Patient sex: F
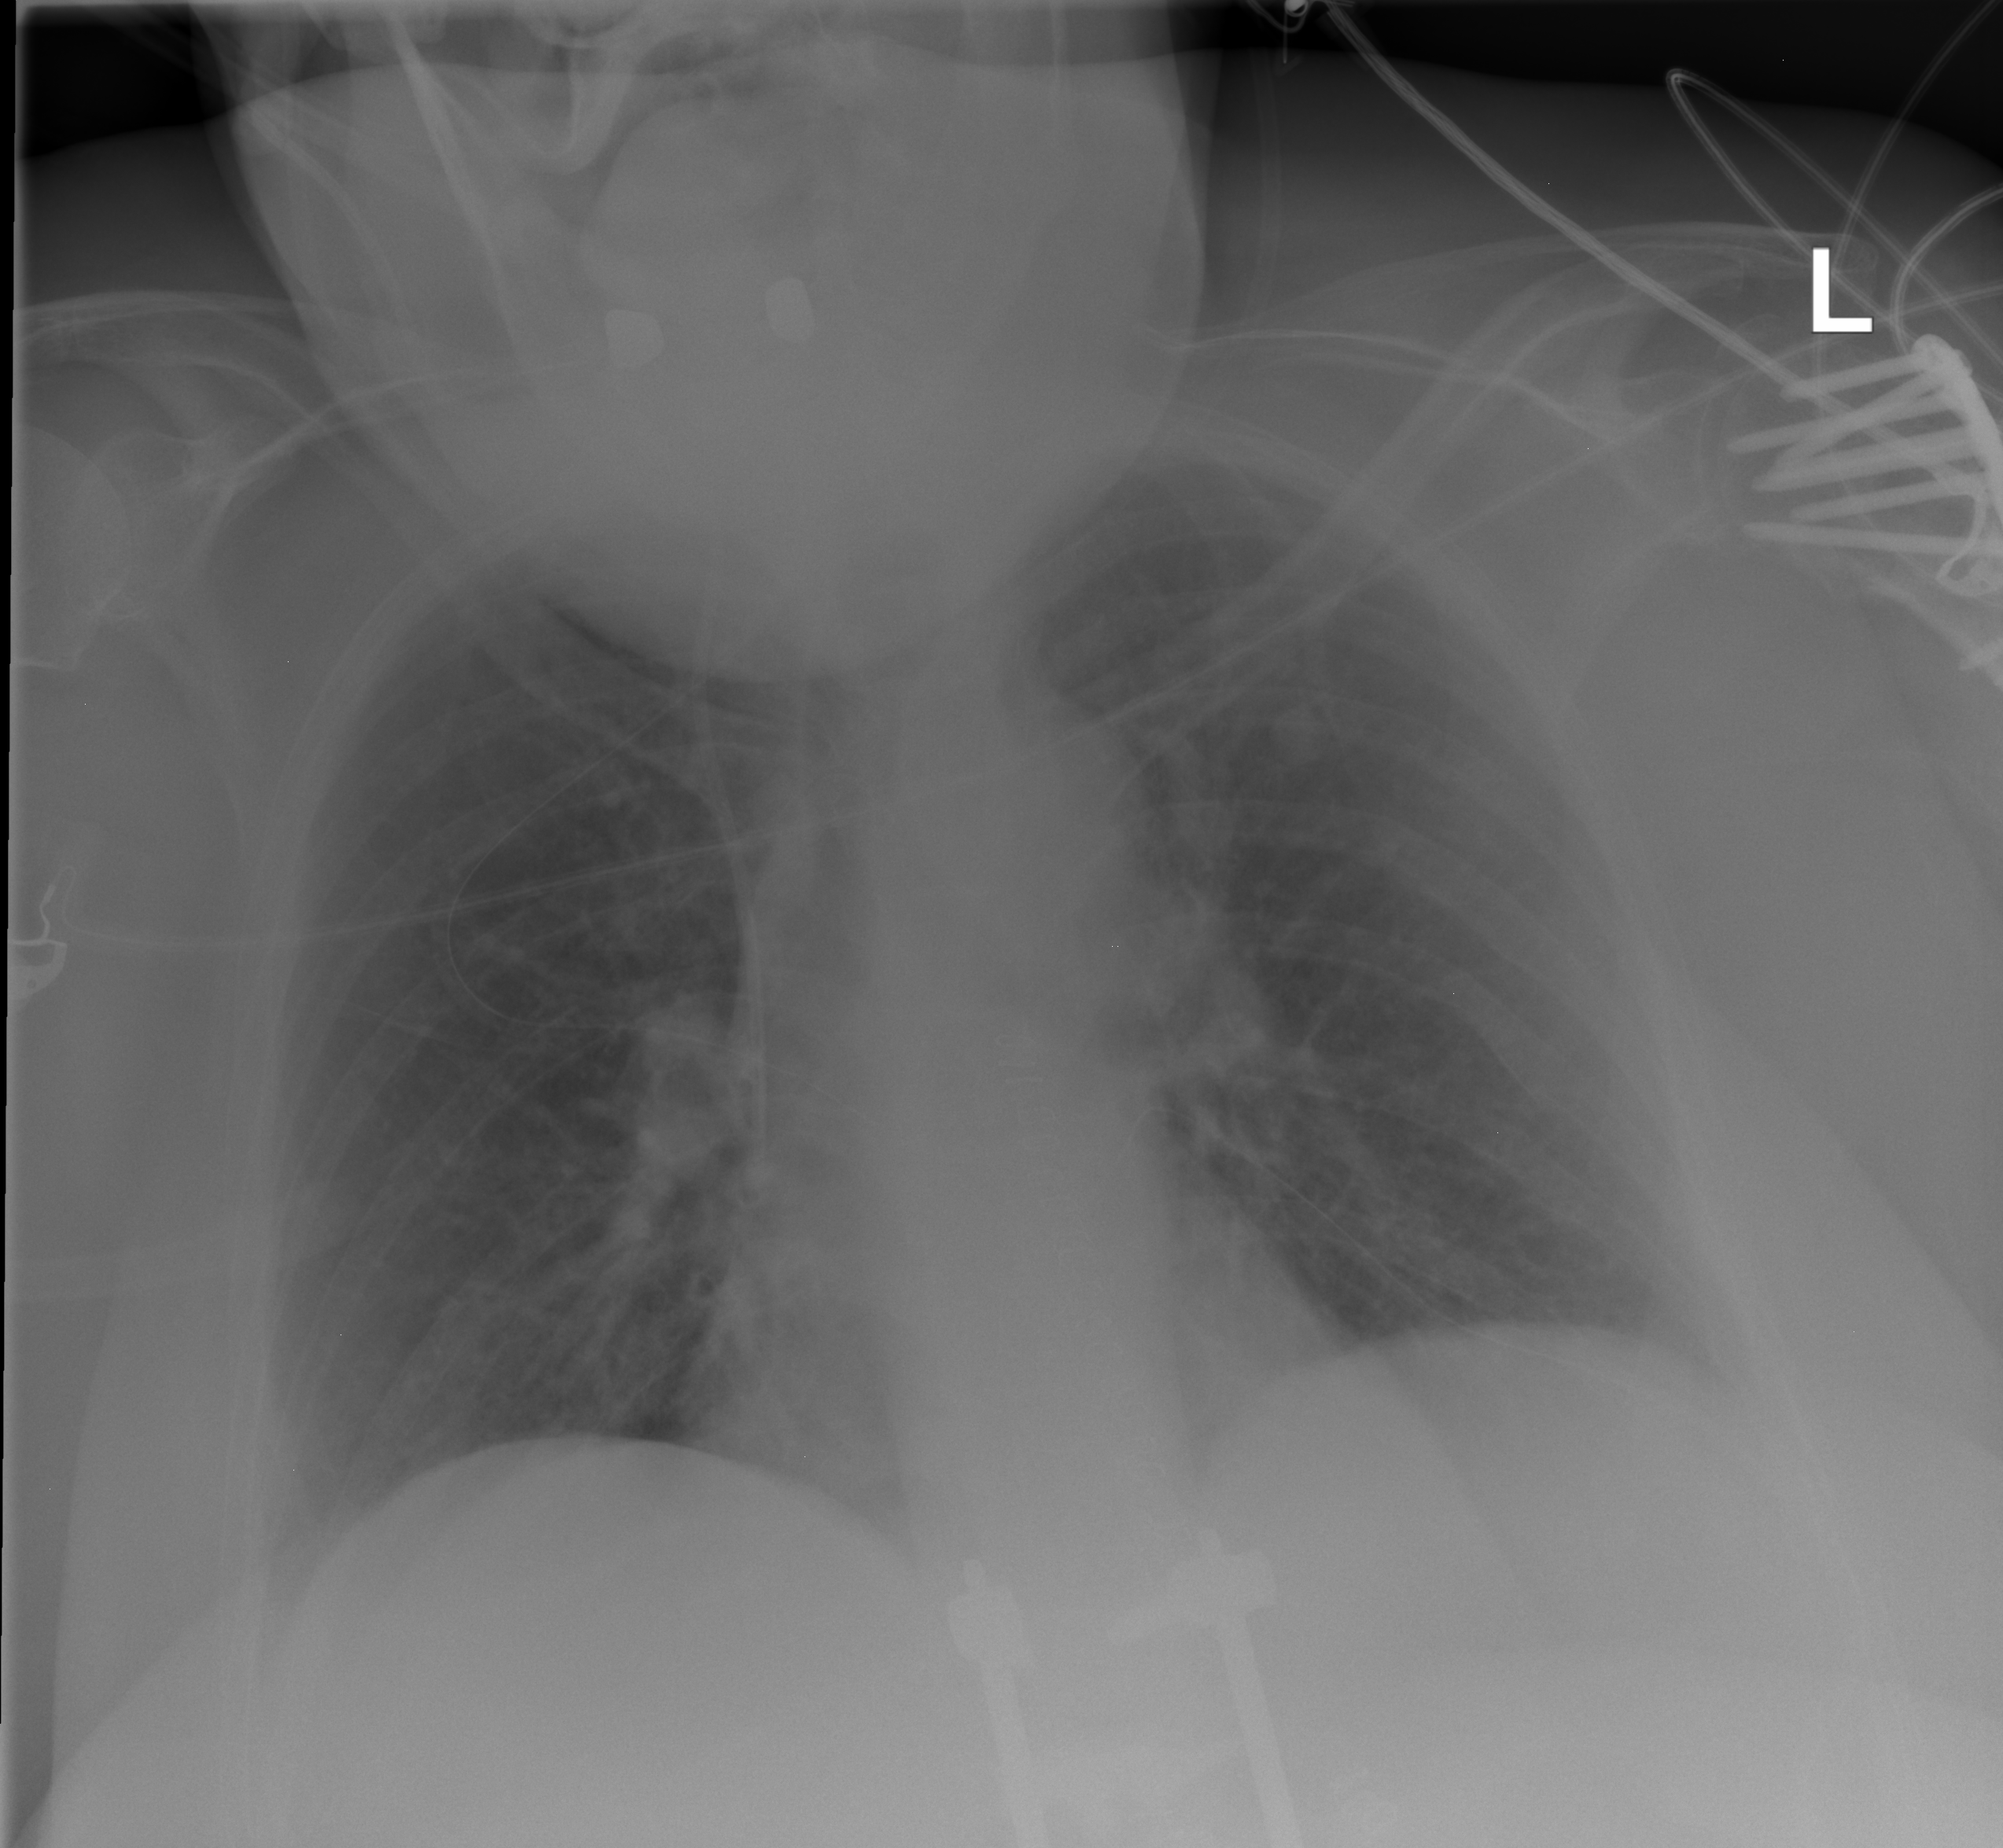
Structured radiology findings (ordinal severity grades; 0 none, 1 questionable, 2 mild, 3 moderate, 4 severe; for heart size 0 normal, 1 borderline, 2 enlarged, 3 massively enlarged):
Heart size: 0
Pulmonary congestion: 2
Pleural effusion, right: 0
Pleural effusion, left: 0
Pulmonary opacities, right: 0
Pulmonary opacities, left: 0
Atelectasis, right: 0
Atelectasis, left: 0